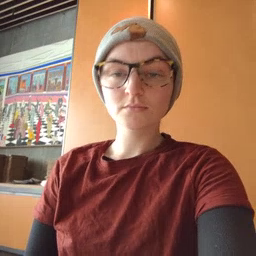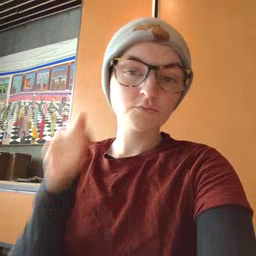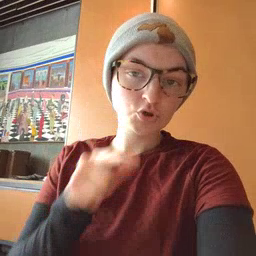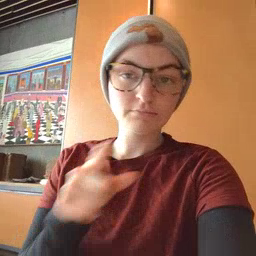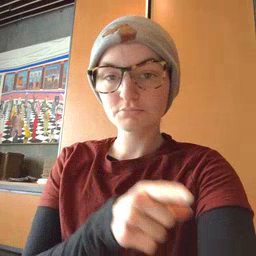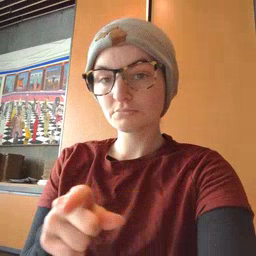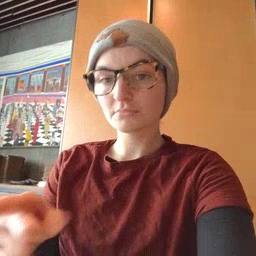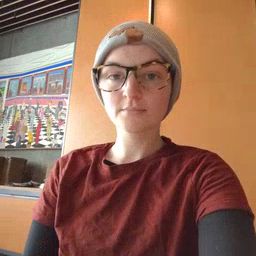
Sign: hesheit